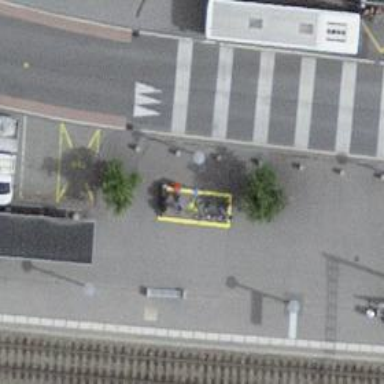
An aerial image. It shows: Bicycle rental facility.